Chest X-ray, PA view. Patient: 27 years old, sex M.
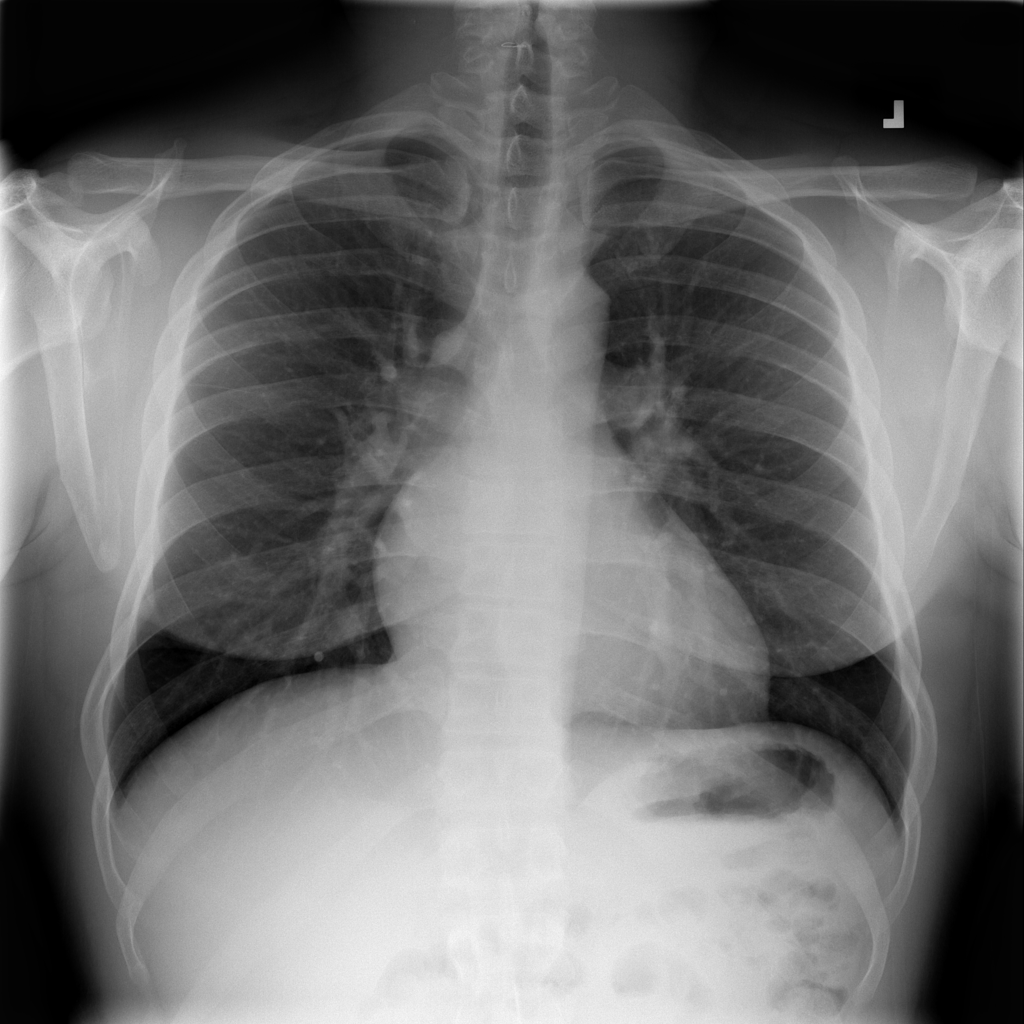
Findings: No Finding